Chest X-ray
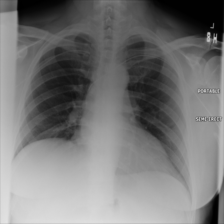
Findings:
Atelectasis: negative
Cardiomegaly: negative
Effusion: negative
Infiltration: negative
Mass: negative
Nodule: negative
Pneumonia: negative
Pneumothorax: negative
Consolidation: negative
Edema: negative
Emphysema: negative
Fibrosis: negative
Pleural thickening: negative
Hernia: negative